Brain MRI, t1w sequence, axial 2D slice.
Patient: age 26, sex F, weight 78 kg, height 1.78 m
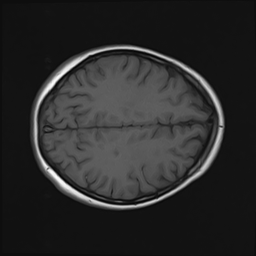